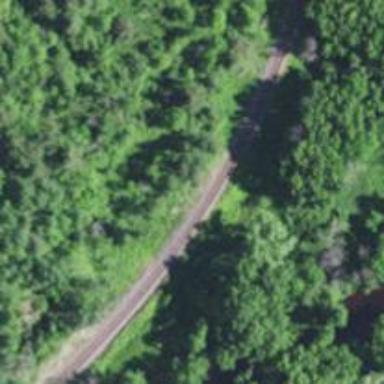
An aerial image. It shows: Disused railway with one track.